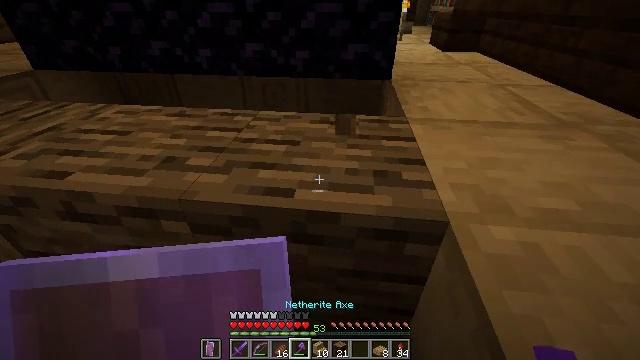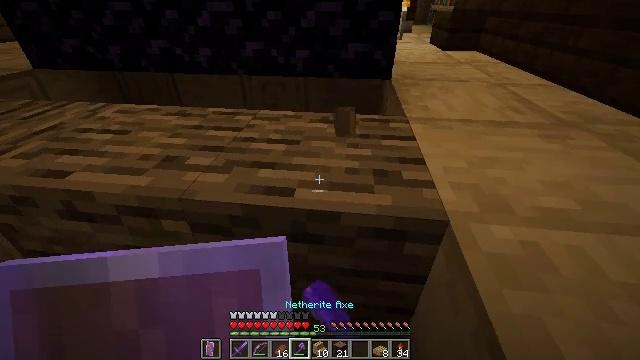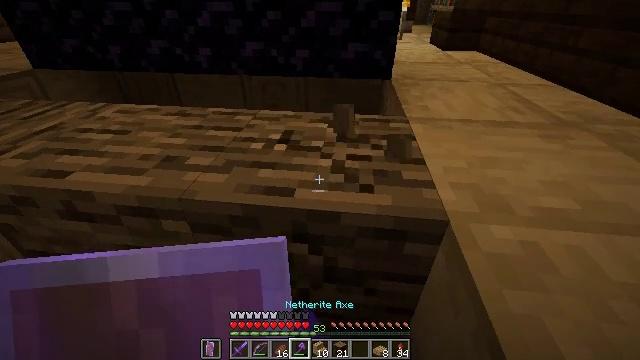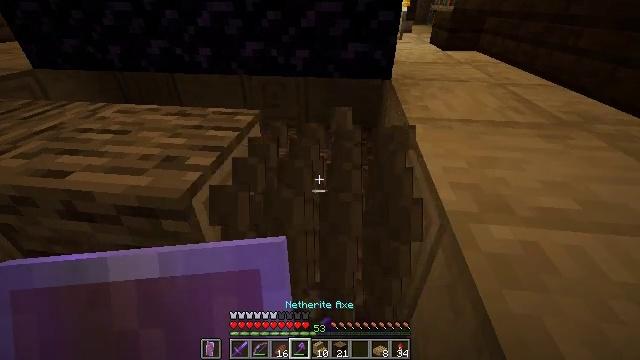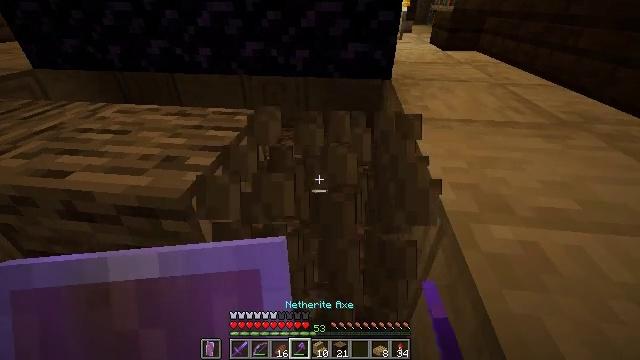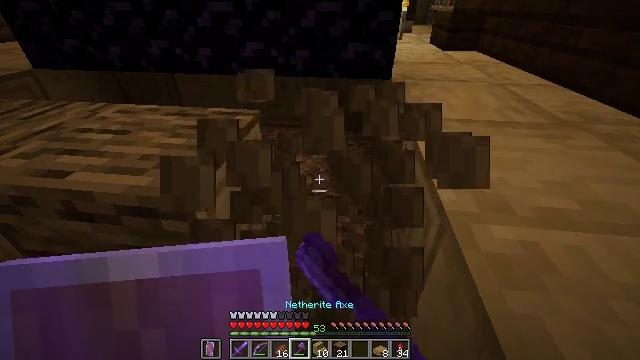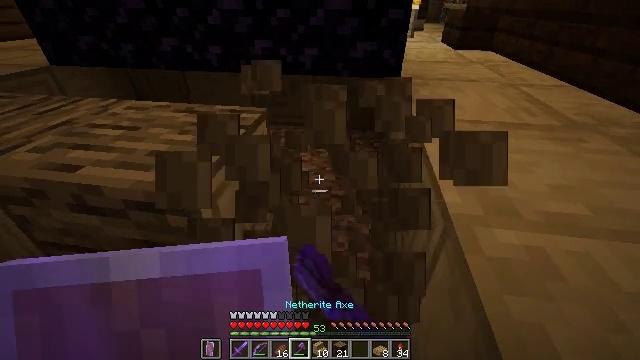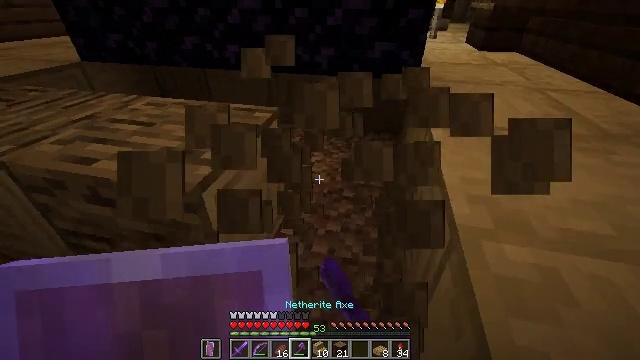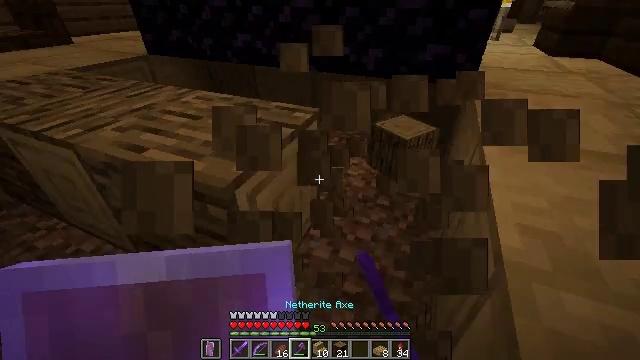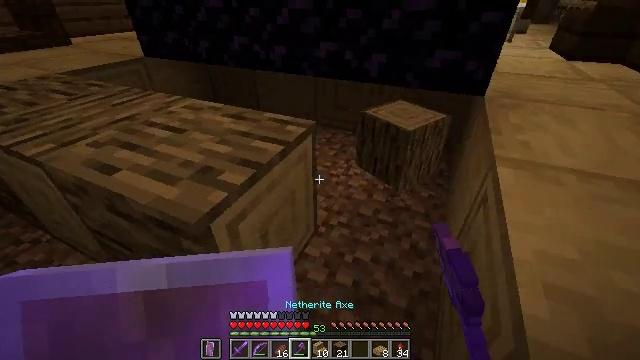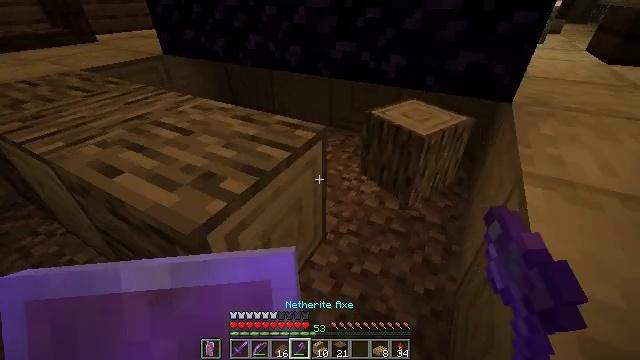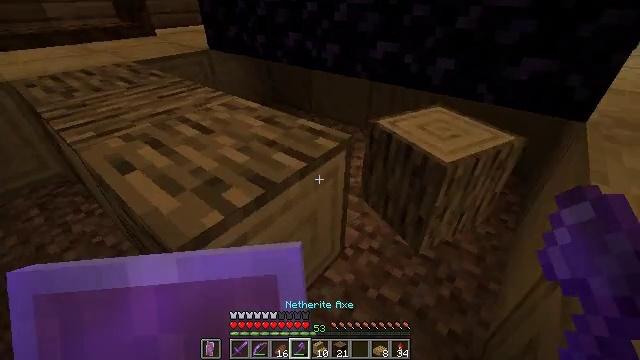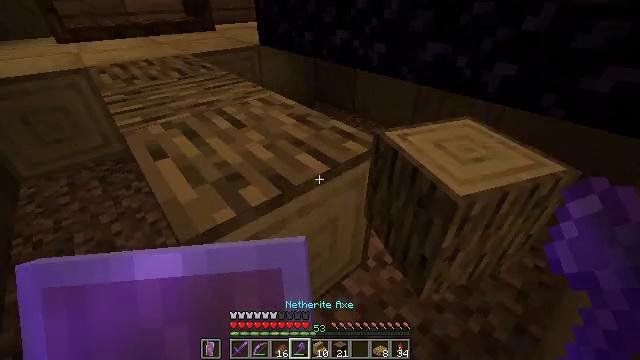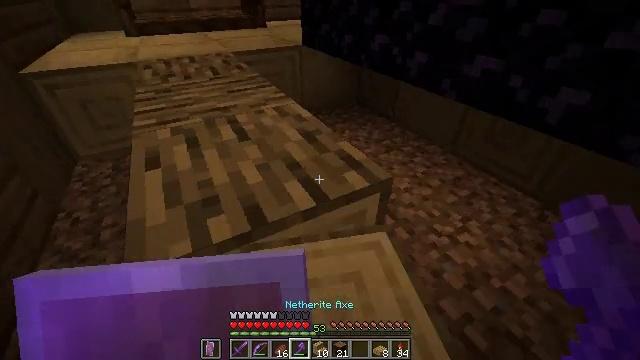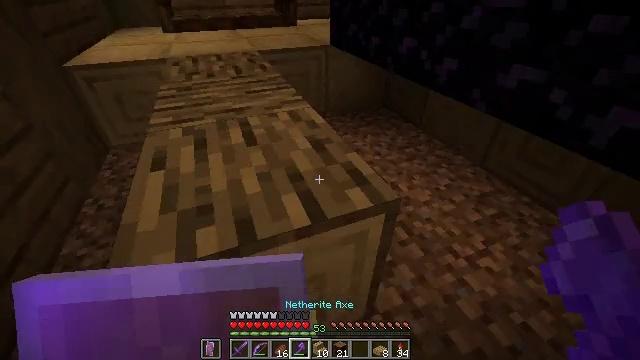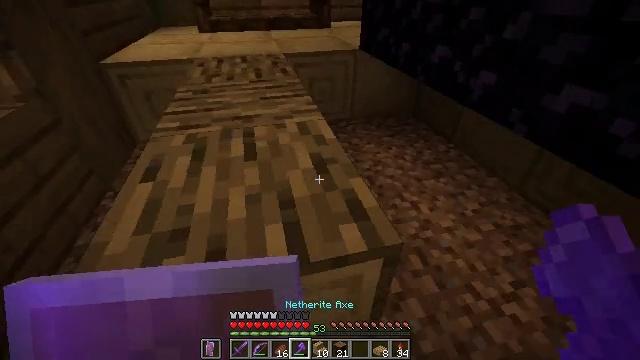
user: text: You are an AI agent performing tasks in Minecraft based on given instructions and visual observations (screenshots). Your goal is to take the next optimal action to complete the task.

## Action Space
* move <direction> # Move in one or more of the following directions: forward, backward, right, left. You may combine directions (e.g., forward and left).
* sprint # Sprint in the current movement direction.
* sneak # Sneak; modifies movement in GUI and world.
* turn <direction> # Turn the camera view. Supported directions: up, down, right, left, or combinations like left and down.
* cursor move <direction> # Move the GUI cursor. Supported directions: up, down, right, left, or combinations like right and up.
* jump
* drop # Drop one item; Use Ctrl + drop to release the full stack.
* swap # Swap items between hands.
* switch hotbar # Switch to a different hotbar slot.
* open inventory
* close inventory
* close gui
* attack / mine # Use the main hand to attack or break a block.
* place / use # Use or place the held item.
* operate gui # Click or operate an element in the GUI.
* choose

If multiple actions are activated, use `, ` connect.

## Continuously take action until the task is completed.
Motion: motion action
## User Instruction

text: Cut down the tree and harvest oak logs.
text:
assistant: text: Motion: attack / mine
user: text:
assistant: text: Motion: attack / mine
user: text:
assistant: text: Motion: attack / mine
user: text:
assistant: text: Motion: attack / mine
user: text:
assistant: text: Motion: attack / mine
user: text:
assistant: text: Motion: move right, turn left
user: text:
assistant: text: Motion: move right, turn left
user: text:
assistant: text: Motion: move forward and move right, turn left
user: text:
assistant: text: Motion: move forward and move right, turn left
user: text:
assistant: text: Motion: move forward and move right, turn left
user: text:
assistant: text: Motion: move forward and move right, turn left
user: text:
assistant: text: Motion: move forward and move right, turn left
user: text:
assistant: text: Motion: move forward and move right, turn left
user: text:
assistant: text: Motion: move forward, turn left
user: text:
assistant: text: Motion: turn left
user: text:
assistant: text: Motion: turn left and up
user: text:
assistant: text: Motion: turn left and up
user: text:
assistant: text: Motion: turn left and up
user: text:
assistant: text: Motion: turn left
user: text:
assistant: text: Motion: turn left
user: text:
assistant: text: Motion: turn left
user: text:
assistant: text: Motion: turn left
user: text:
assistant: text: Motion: no_op
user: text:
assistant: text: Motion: no_op
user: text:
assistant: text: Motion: move forward, turn left
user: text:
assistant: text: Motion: move forward, turn left
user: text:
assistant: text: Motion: move forward, turn left
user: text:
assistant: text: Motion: move forward
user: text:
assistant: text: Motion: move forward
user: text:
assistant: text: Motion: move forward